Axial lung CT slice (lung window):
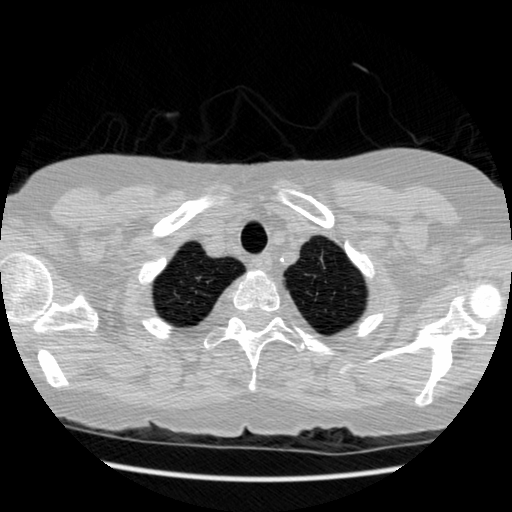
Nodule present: no